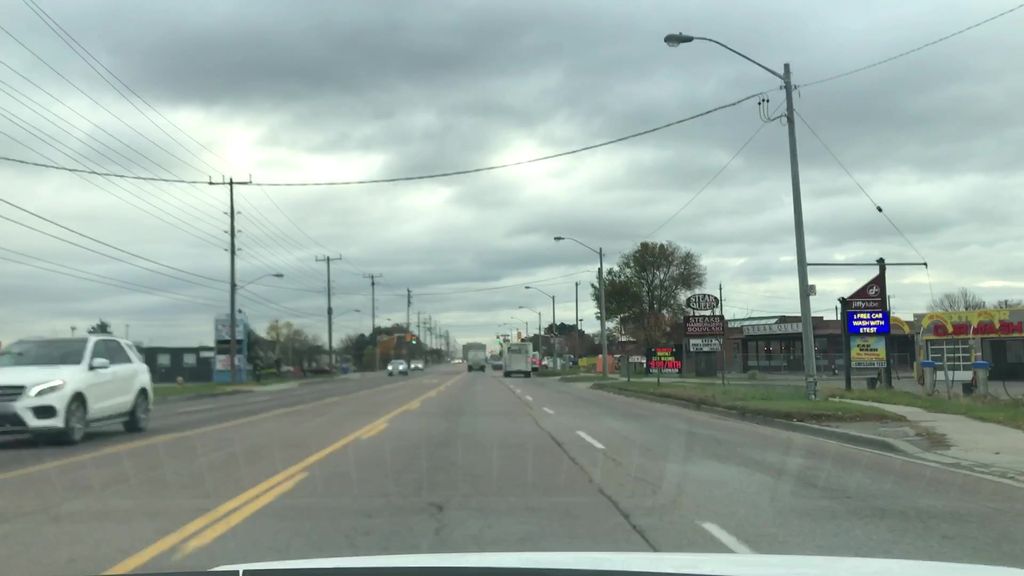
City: toronto